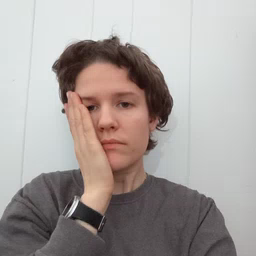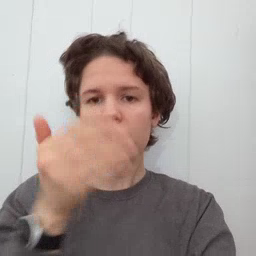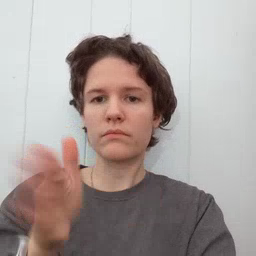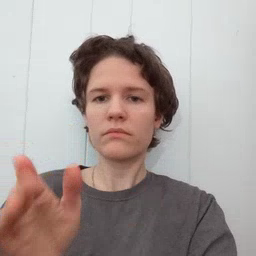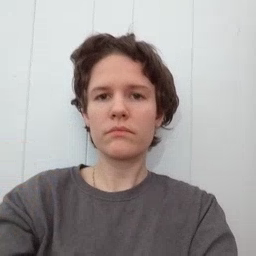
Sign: eye